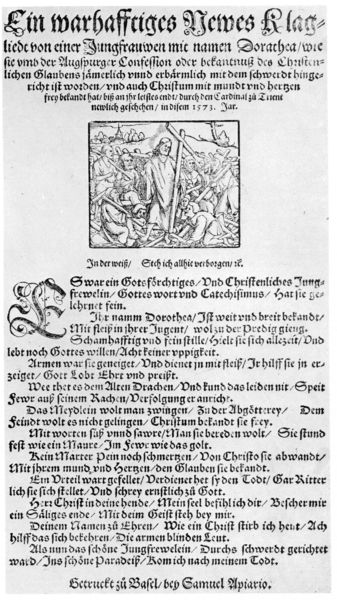
Titel: Ein warhafftiges Newes Klagliedt von einer Jungfrauwen
Standort: Zürich.
Institution: Wickiana
Schlagwörter: berg, gott, weiß, landschaft, menschen, schwarz, zeichnung, alt, gericht, bibel, halten, tragen, bild, figur, holzschnitt, schrift, dorf, grafik, krieg, soldaten, goya, deutsch, foto, buch, zettel, kreuz, druck, jungfrau, druckgrafik, initialen, stich, titel, seite, illustration, text, knien, manifest, initiale, überschrift, buchdruck, buchseite, heiligenschein, christus, jesus, kreuzigung, mittelalter, gedicht, krieger, predigt, bibliothek, zeilen, dürer, jünger, maria, auszug, basel, fraktur, auferstehung, altdeutsch, lied, nürnberg, latein, kapitälchen, mandorla, druckschrift, majuskel, versalie, pamphlet, schrfit, klage, satz, layout, manuskript, dorothea, kreuztragung, kruz, scharzweiss, drucker, buchkunst, ein wahrhaftiges klaglied, ???, samuel, klagliede, jungfra8, warhaftiges, jungfrauf, samuel apiario